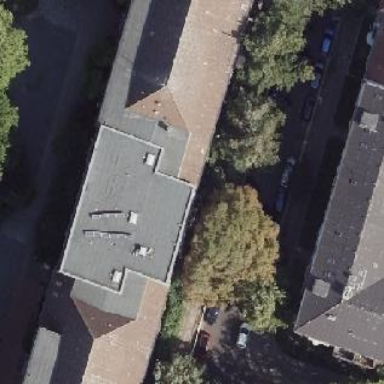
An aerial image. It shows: School building.